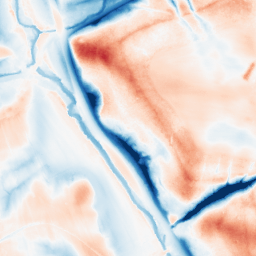
Category: edge_preserving
Decomposition family: guided
Decomposition parameters: radius: 16
eps: 1
Upsampling method: regularized
Upsampling parameters: scale: 4
lambda_reg: 0.001
Upsampling scale: 4